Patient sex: M
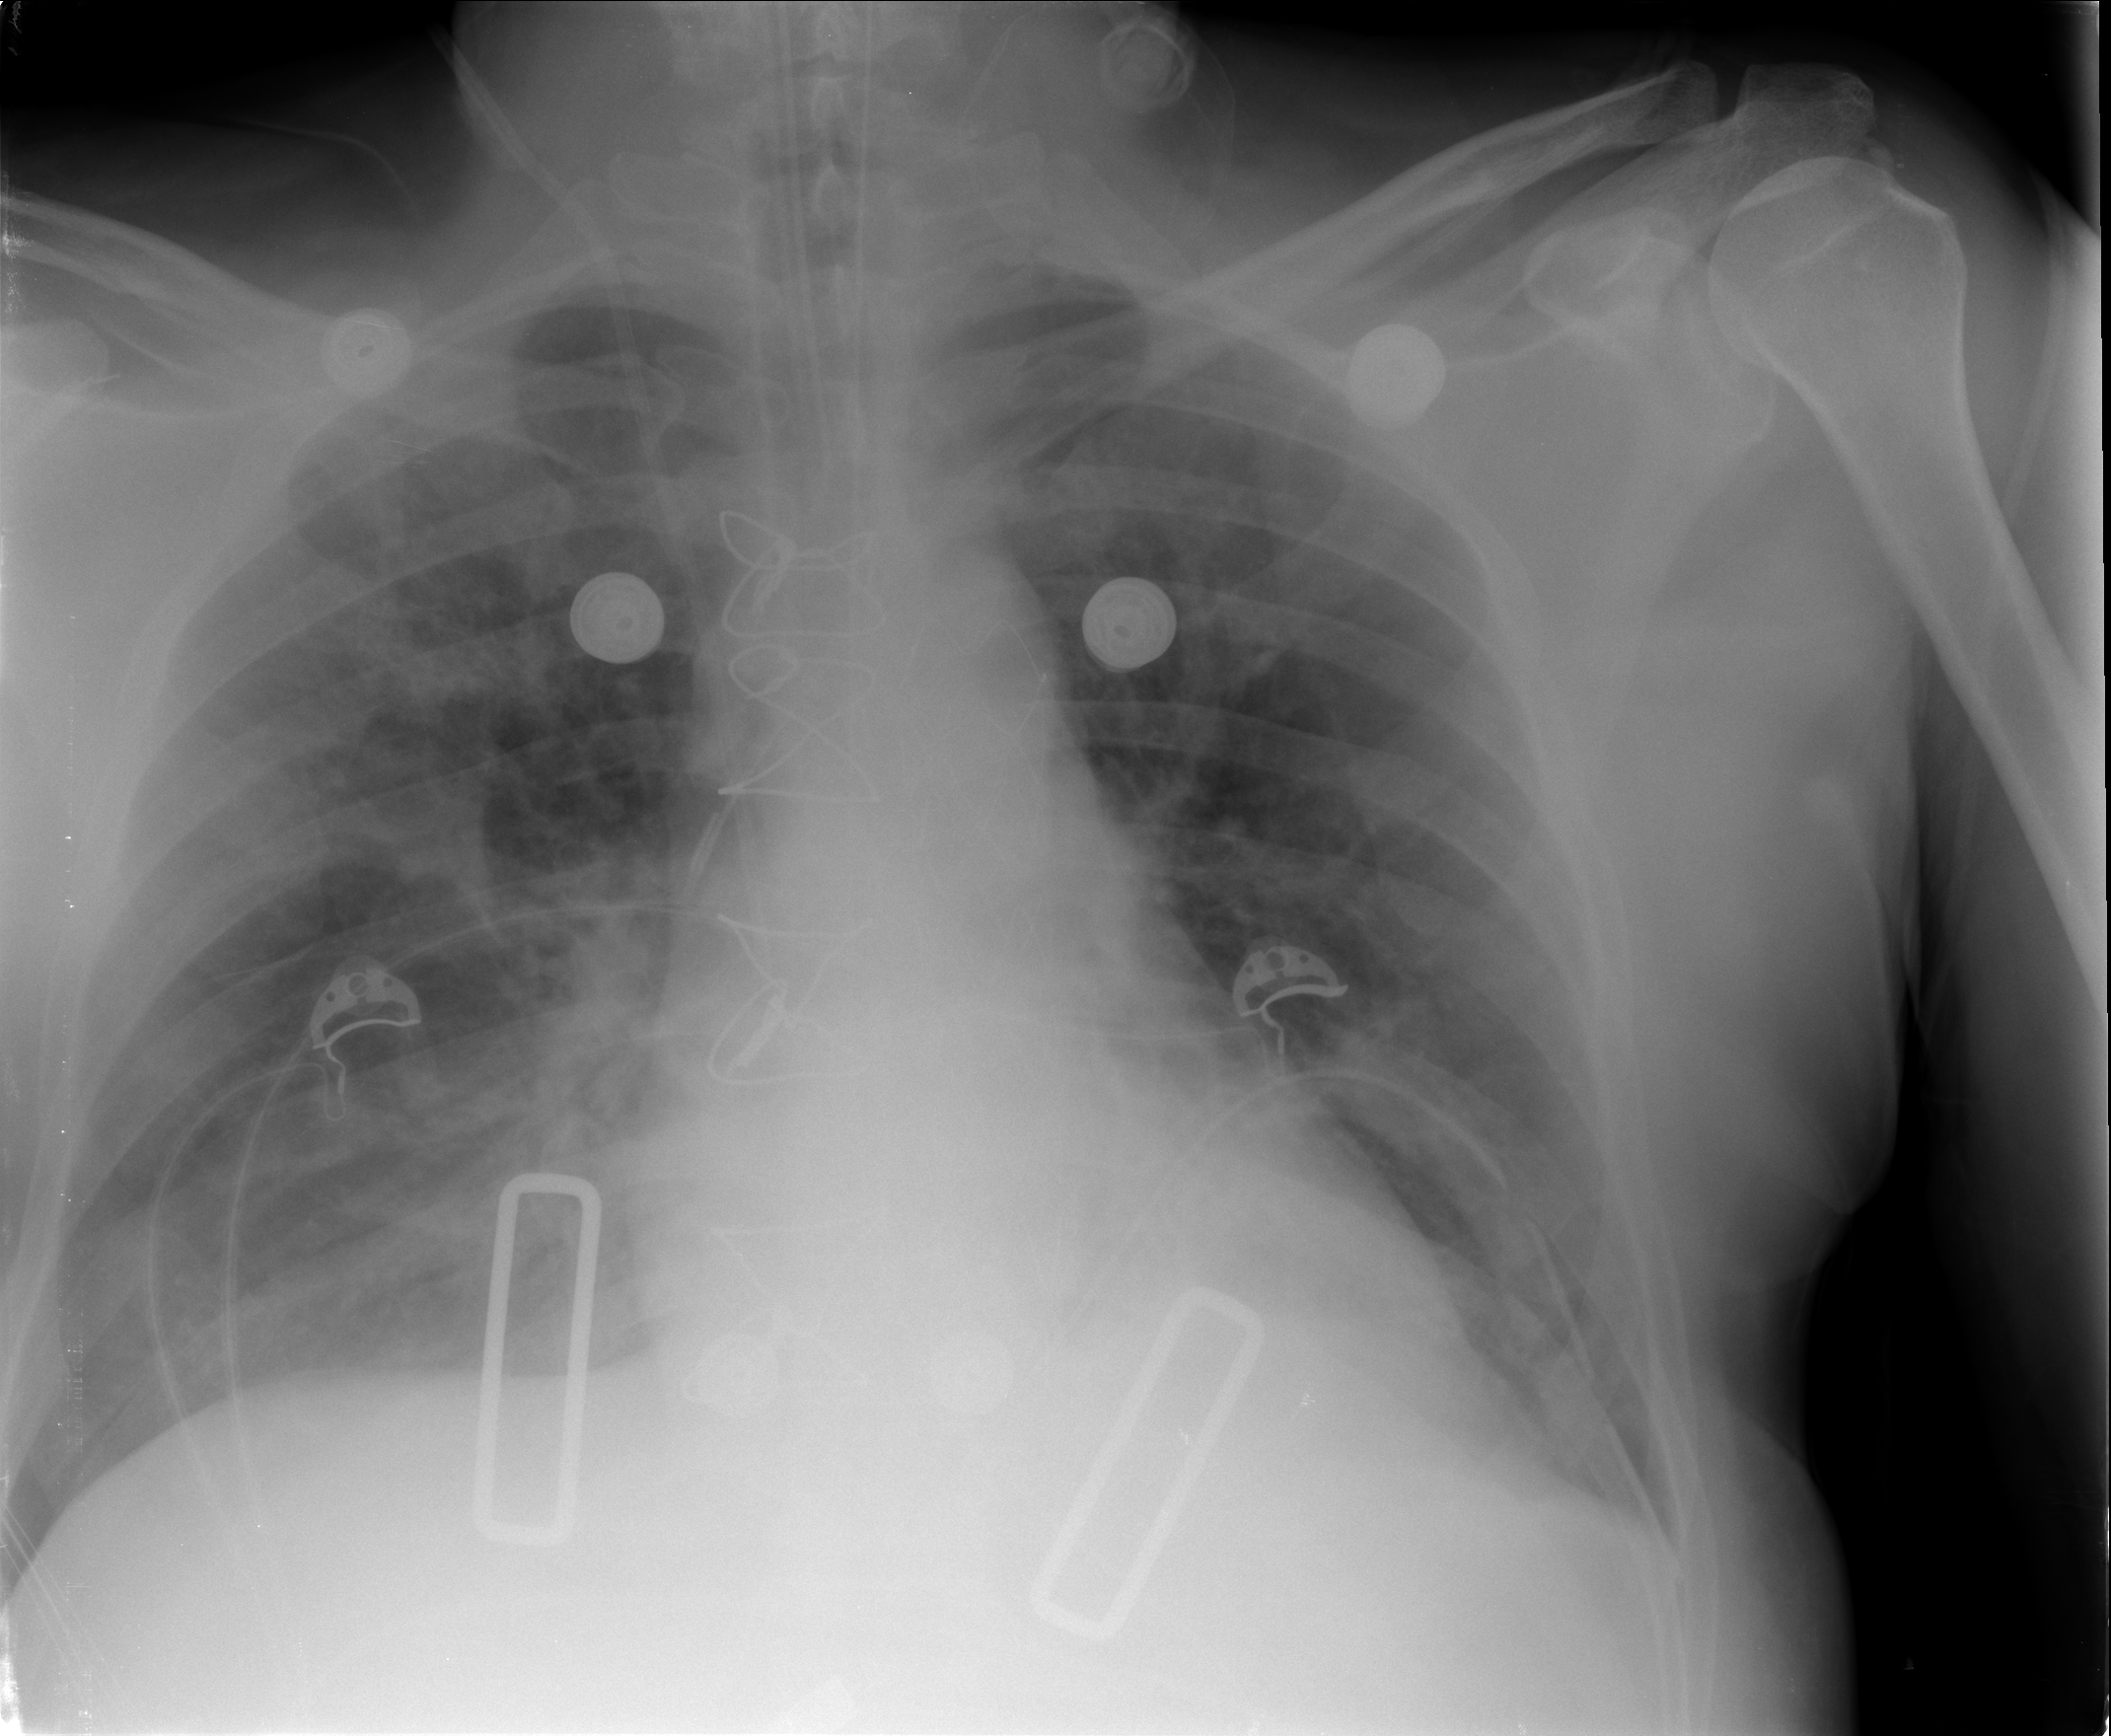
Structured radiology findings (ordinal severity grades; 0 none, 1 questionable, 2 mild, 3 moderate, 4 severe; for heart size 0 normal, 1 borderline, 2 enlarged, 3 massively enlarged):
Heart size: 0
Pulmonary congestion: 1
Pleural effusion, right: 0
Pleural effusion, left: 2
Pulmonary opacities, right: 2
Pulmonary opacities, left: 2
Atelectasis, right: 2
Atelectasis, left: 2